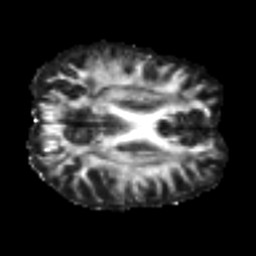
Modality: FA
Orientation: axial
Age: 21
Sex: male
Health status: healthy
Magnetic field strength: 3 T
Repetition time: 7 s
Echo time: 0.0926 s